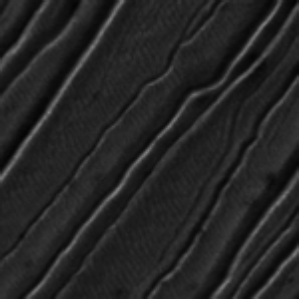
Label: frost